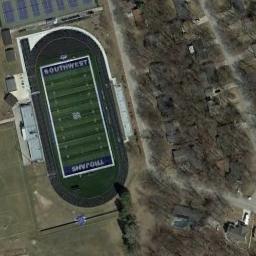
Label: ground_track_field